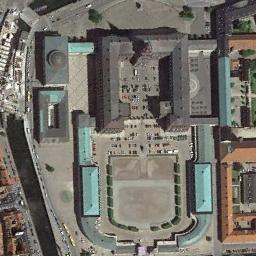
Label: palace